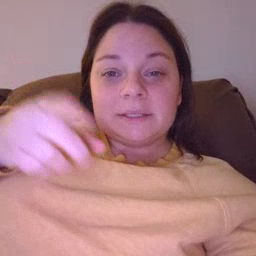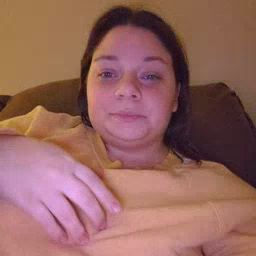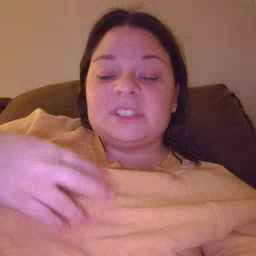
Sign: hesheit